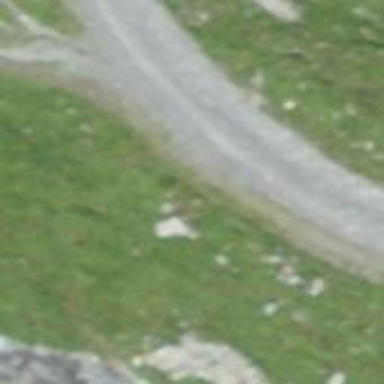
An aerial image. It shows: Gravel track with grade3 tracktype.